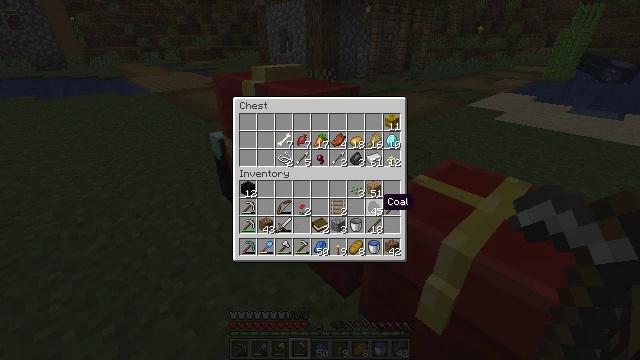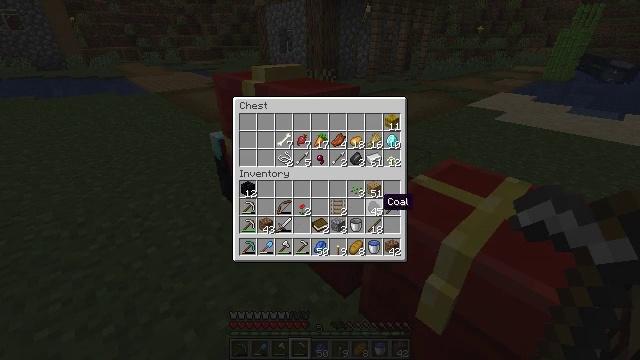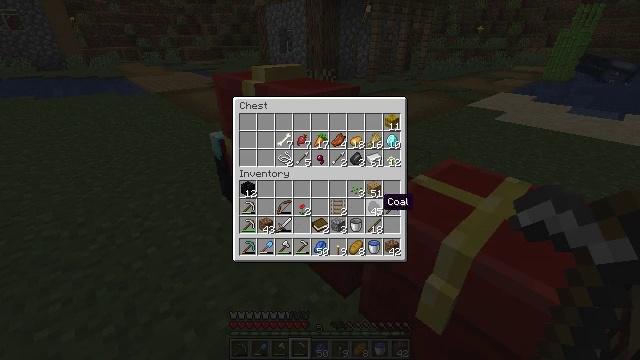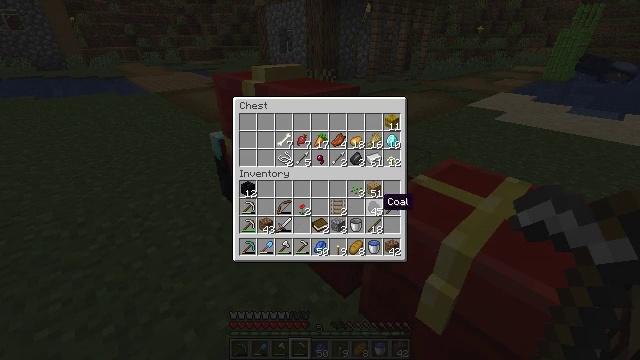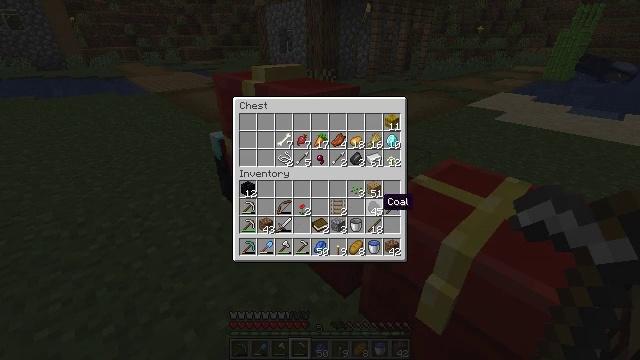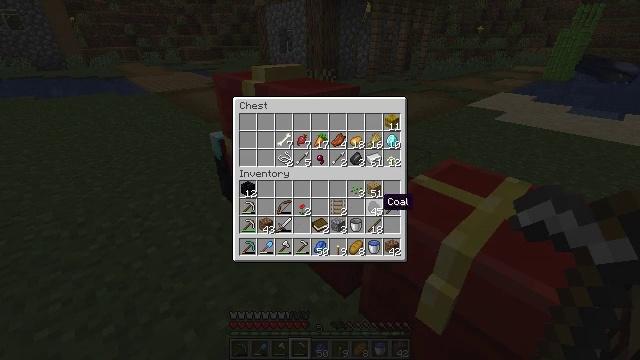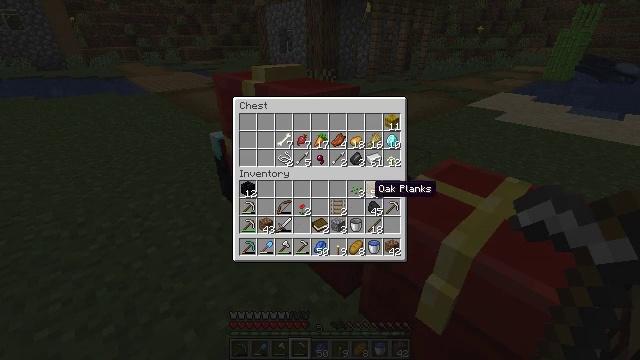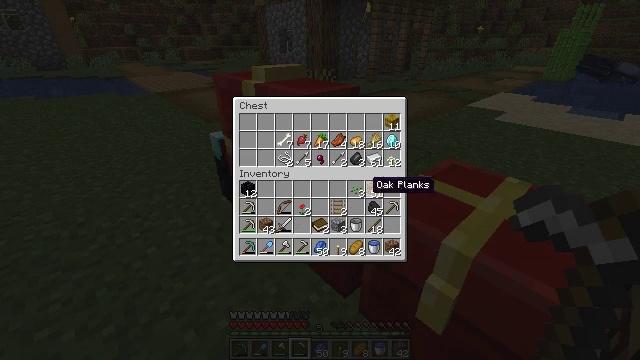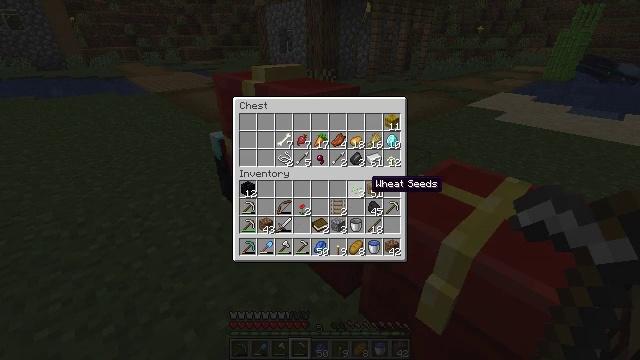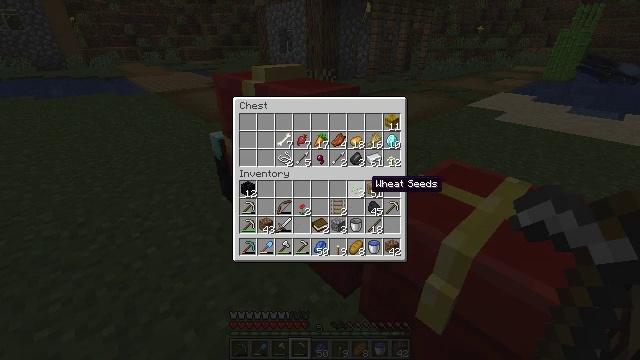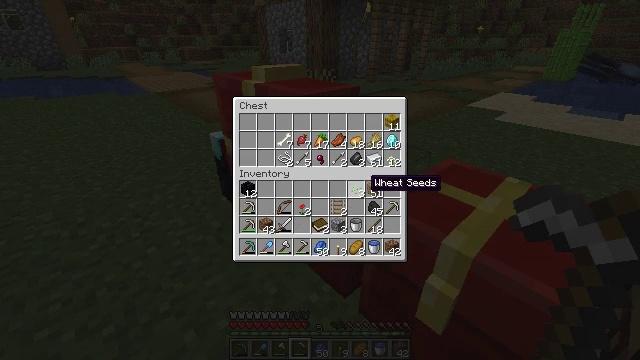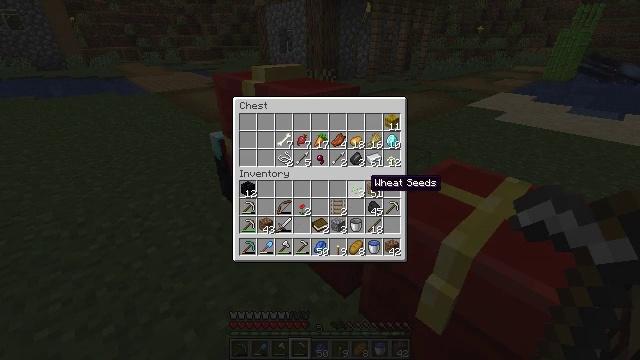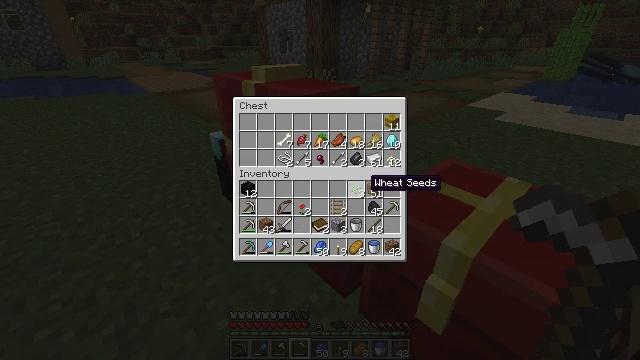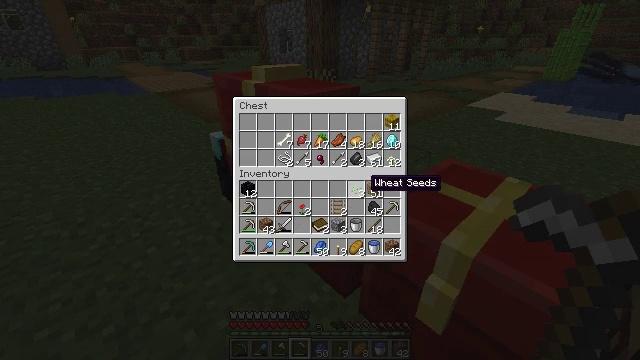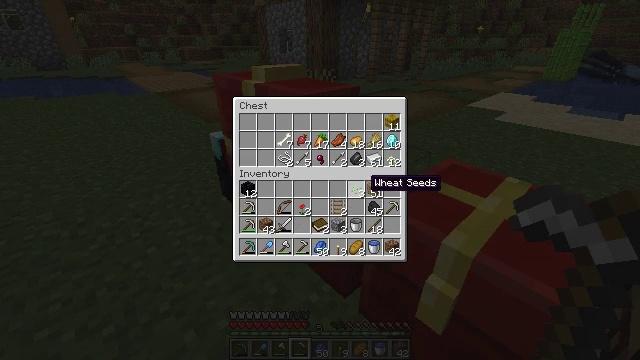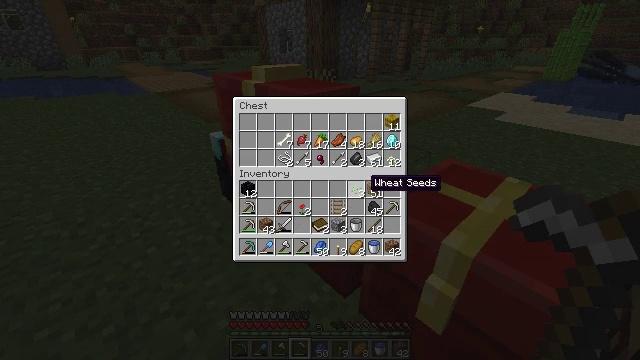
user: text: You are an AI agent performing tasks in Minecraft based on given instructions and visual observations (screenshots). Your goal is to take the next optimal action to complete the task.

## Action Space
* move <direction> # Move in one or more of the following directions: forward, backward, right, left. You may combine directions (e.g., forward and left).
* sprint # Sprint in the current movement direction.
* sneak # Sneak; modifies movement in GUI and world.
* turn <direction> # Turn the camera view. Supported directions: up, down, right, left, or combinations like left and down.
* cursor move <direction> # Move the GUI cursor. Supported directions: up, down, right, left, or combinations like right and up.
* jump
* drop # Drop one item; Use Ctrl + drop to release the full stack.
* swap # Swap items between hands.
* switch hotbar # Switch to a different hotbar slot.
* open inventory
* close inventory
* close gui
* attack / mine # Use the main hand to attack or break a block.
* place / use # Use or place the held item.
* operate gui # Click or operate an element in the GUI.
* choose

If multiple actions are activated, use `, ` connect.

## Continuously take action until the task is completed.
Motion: motion action
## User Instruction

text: Gather sugar cane for crafting.
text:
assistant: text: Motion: no_op
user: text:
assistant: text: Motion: no_op
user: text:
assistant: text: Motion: no_op
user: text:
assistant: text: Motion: no_op
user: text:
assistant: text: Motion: no_op
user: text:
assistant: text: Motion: cursor move left and up
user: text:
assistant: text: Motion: no_op
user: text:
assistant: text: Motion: no_op
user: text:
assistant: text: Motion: no_op
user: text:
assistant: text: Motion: no_op
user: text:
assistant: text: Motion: no_op
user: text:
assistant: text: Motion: no_op
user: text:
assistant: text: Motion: no_op
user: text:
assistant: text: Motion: no_op
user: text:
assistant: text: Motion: no_op
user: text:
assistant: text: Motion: no_op
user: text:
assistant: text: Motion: close gui
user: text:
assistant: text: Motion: turn left and up
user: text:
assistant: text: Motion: turn left and up
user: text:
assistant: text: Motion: turn left and up
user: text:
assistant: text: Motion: move forward, turn left and up
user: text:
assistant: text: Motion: move forward, turn left
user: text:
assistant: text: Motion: move forward
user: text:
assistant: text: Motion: move forward, turn left
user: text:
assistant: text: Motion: move forward, turn left and up
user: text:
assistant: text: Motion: move forward
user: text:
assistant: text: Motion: move forward, turn left and up
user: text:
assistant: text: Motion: move forward, turn left
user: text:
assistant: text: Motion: move forward, turn left
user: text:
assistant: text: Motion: move forward, sprint, turn left